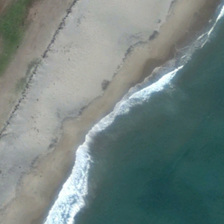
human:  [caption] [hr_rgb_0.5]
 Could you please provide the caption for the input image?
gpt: it is blue-green sea white spray, green grassland and brown sandy beach .

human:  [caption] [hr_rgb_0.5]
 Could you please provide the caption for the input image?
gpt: gray yellow beach is near blue ocean with white waves .

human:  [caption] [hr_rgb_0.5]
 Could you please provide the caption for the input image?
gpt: gray yellow beach is near blue ocean with white waves .

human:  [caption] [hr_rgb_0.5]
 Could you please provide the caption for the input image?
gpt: this is coastline .

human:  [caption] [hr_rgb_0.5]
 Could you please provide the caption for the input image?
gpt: this is coastline .